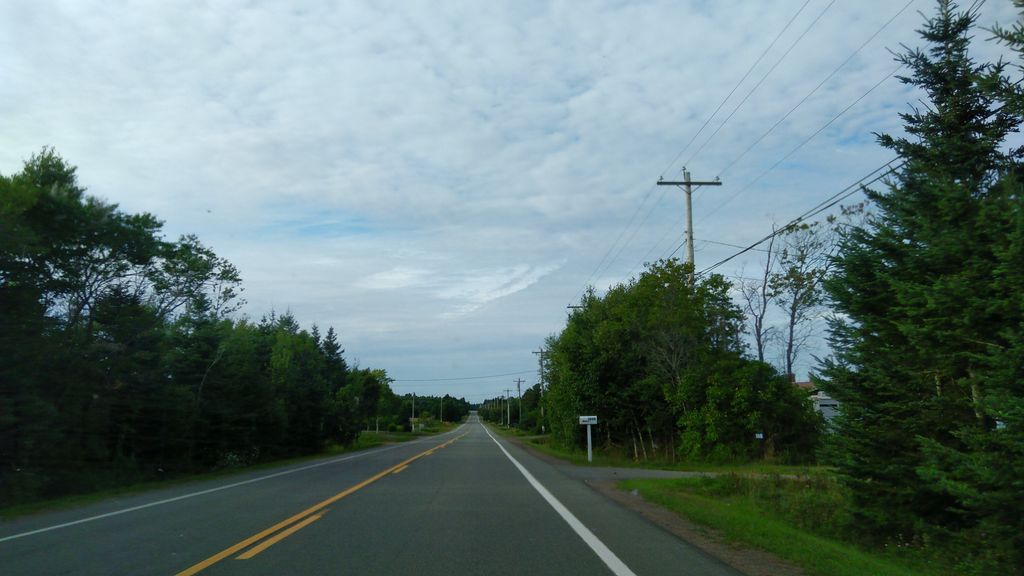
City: charlottetown